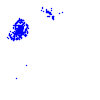
Particle: electron